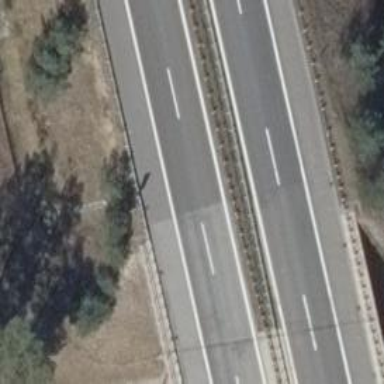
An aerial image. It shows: Asphalt motorway.